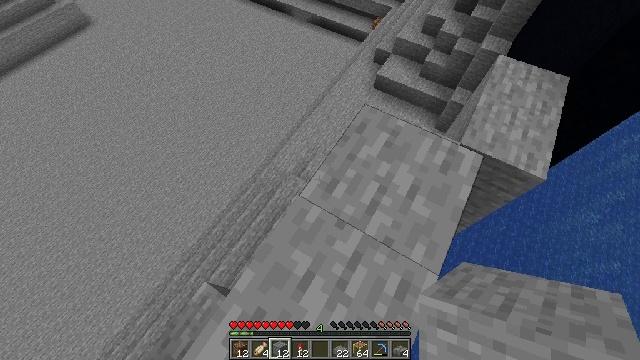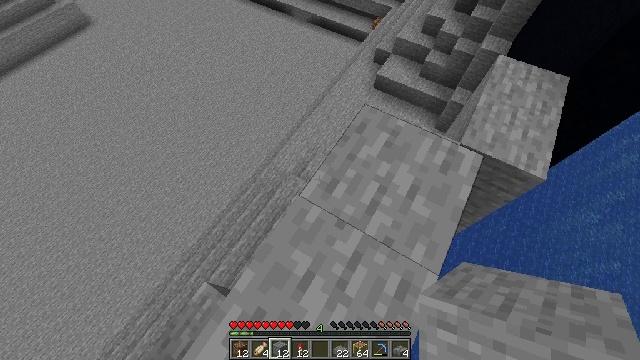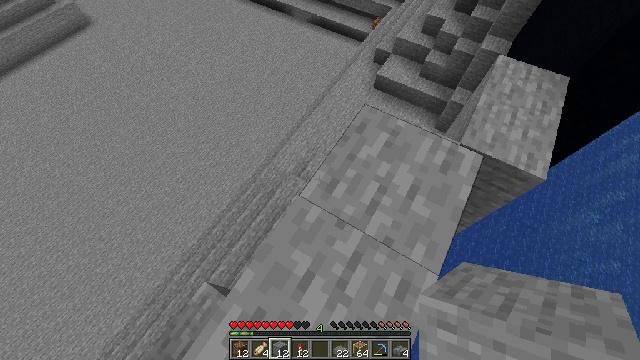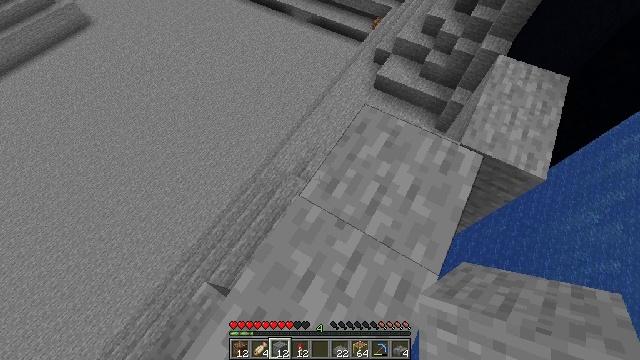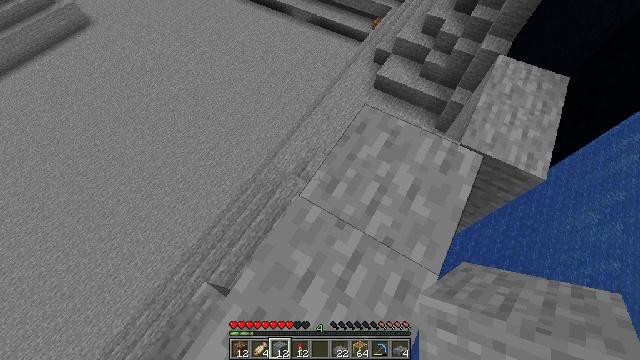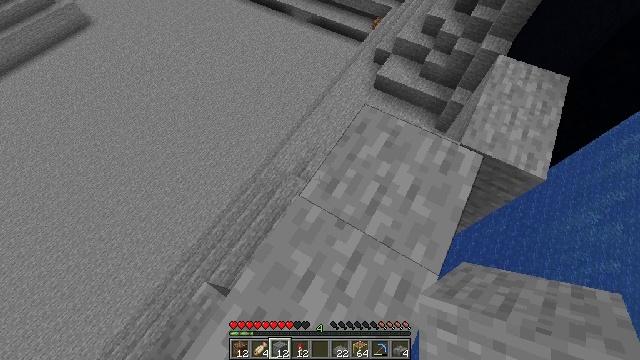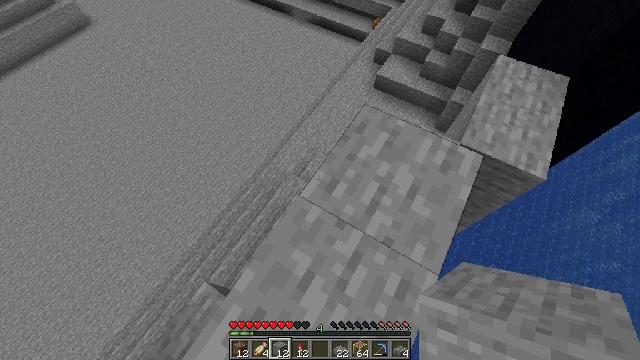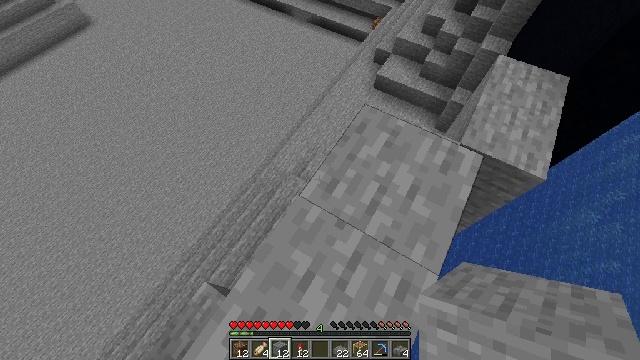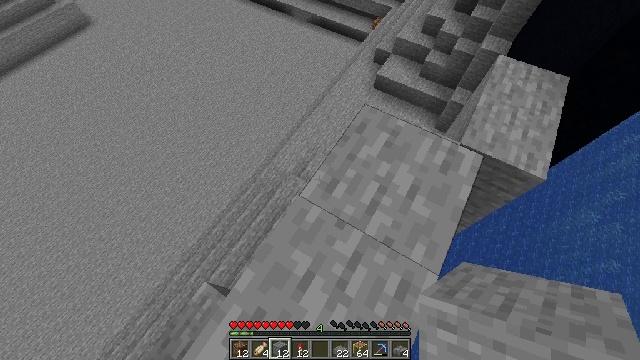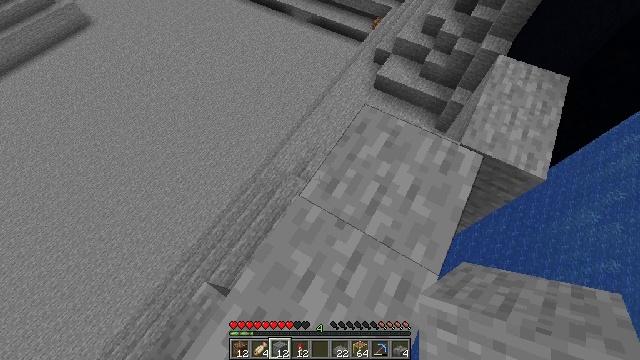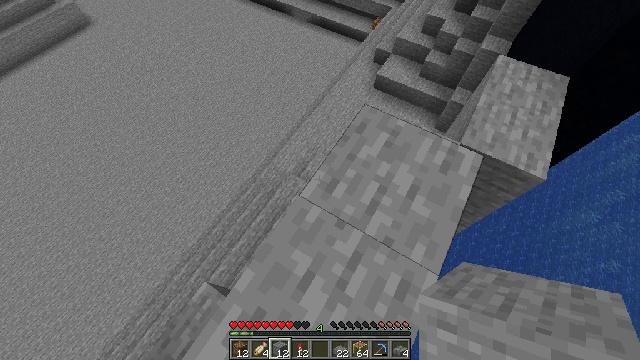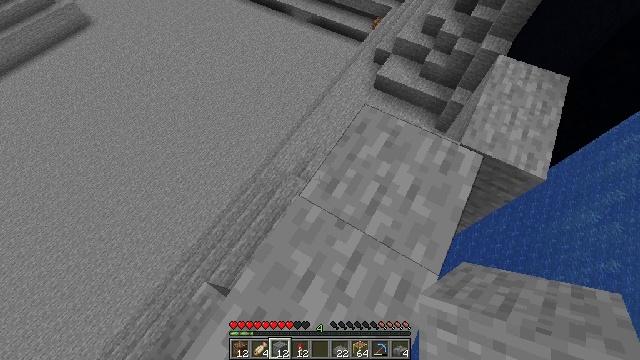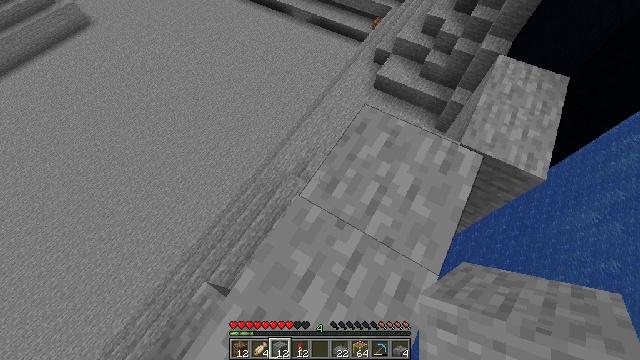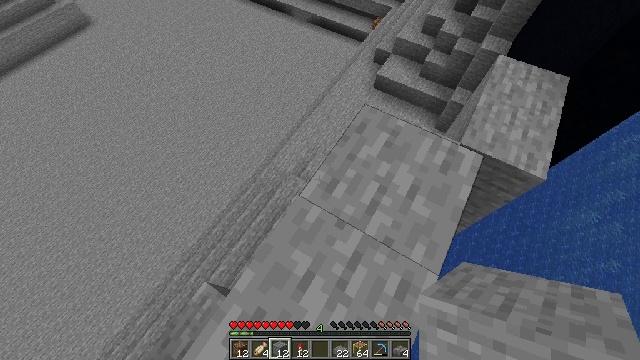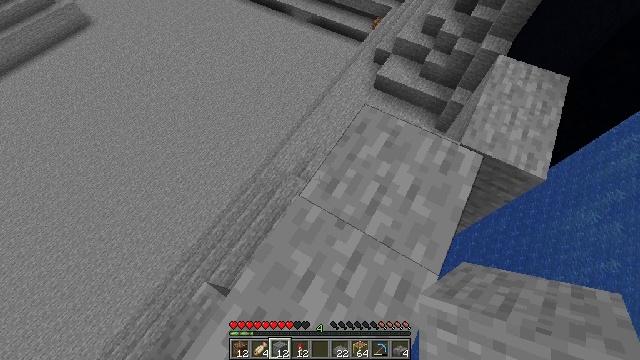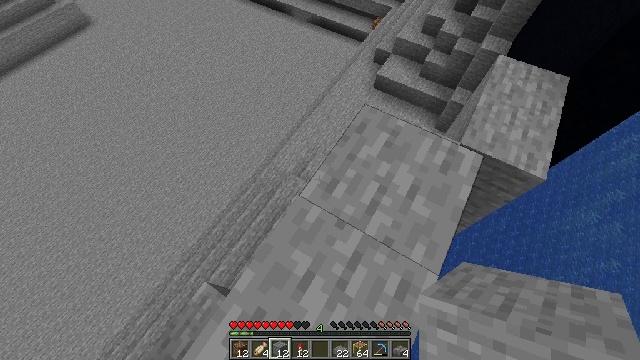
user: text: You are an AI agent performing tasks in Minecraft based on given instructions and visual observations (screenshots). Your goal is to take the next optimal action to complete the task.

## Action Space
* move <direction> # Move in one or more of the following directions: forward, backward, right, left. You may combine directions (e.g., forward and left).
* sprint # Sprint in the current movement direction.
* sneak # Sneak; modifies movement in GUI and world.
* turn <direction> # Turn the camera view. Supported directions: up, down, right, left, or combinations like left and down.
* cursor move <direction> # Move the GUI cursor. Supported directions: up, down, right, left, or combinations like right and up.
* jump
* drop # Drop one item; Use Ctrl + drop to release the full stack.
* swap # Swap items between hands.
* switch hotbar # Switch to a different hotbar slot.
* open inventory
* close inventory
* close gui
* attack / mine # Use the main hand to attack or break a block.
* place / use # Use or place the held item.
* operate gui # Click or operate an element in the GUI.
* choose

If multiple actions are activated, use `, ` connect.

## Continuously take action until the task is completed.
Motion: motion action
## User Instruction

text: Break the shulker box to collect it.
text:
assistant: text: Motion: no_op
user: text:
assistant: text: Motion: no_op
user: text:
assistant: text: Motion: no_op
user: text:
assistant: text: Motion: no_op
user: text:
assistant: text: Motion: no_op
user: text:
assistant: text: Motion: no_op
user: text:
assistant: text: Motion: no_op
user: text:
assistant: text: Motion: no_op
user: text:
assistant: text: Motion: no_op
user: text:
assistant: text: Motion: no_op
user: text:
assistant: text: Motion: no_op
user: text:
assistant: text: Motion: no_op
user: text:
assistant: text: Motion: no_op
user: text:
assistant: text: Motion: no_op
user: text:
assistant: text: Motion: no_op
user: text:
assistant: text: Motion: no_op
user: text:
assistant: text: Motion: no_op
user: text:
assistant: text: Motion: no_op
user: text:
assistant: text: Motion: no_op
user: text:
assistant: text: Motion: no_op
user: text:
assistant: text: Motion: no_op
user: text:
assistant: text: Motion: no_op
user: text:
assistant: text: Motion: no_op
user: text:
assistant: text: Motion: no_op
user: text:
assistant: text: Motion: no_op
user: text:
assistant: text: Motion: no_op
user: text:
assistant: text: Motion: no_op
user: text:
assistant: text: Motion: no_op
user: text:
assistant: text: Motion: no_op
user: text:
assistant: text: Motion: no_op